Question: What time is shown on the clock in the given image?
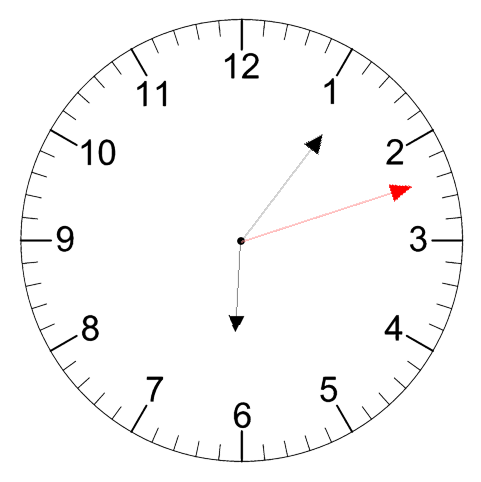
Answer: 06:06:12